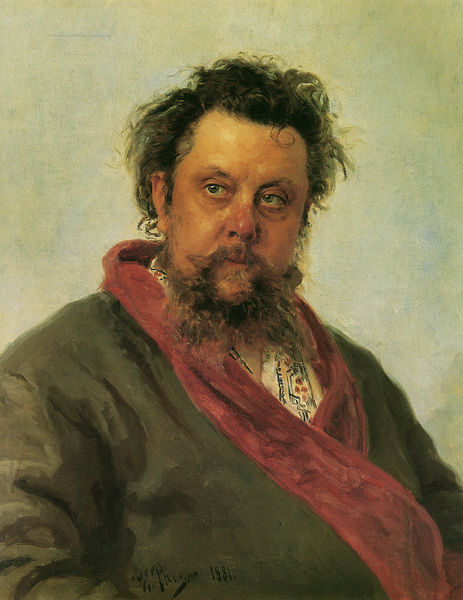
Titel: Porträt M. Mussorgski
Künstler: Ilja Repin
Institution: Leningrad, Russisches Museum
Schlagwörter: gemälde, mann, weiß, grün, nase, blick, rot, alt, bart, betrunken, hemd, jacke, gesicht, kragen, portrait, porträt, signatur, öl, bestickt, haare, mantel, sitzend, kontrast, seitlich, ansicht, man, dick, datum, krank, kater, selbstbildnis, bademantel, borde, zerzaust, rote nase, 1881